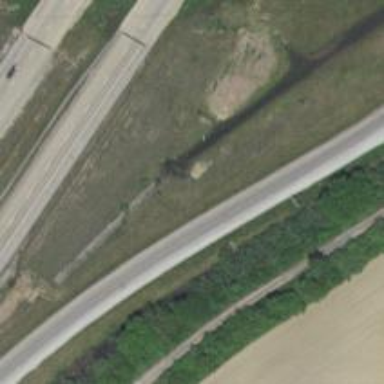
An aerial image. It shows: Motorway link.